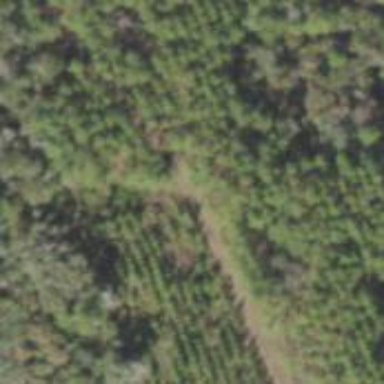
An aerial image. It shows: Forest dominated by needle-leaved trees.